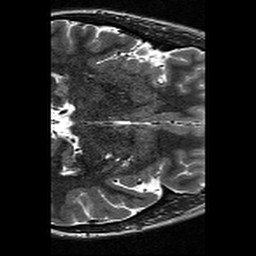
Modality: T2w
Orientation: axial